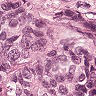
Metastatic tissue present: yes